Question: This is how my node.js server is organised

: The API makes requests to my mongodb database via the model (mongoose). So in the API layer I can have:
'''
User.findById(id, function(user) {
if(user._id !== userid) return deferred.reject(new Error()); // ??
if(!user) return deferred.reject(new Error()); // ??
user[field] = value;
user.save(function() {
deferred.resolve(user);
});
});
'''
What way would be more proper and more user-friendly. I could try for example:
'''
if(user._id !== userid) return deferred.reject(new Error(403));
'''
But that would mean no message, just the error code :/
Another solution i tried:
'''
exports.errors = errors =
NOT_FOUND:
id: "NOT_FOUND"
code: 404
message: "Can't found requested object. Please retry"
UNAUTHORIZED:
id: "UNAUTHORIZED"
code: 401
message: "Please login first"
FORBIDDEN:
id: "FORBIDDEN"
code: 403
message: "Access denied."
DATABASE_ERROR:
id: "DATABASE_ERROR"
code: 500
message: "Error with databse. Please retry"
exports.throwError = throwError = (message, id) ->
if typeof message is "string" then err = new Error message else err = message
err.type = id
err.data = errors[id]
return err
exports.handleHttp = (err, req, res, format="text") ->
console.log(" Error - #{err.message} (#{err.type}) on #{req.url}".red)
console.log(err.stack)
if format is "text"
res.send err.data.code, "#{err.data.type}: #{err.message}"
if format is "json"
res.send err.data.code,
type: err.data.type
message: err.message
id: err.type
status: "error"
errors: err.errors
'''
And so I would use it like that:
'''
if(user._id !== userid) return deferred.reject(error.throwError("Forbidden", "UNAUTHORIZED"));
'''
And in the controller (after a promise)
'''
.fail (err)->
errors.handleHttp err, req, res, "json"
'''
But I don't like this solution, this leaves me with a bitter feeling, unsatisfied. Any other idea?
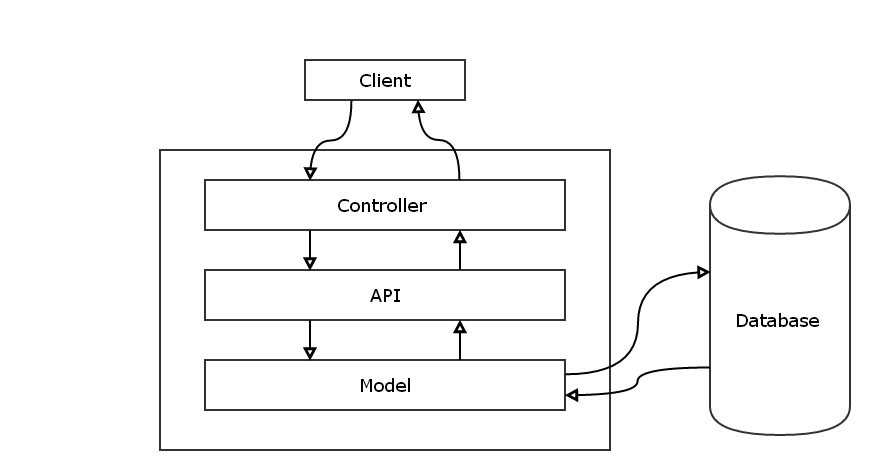
Answer: You can define new Error objects that extend the existing Error object. For example, the following would be for a 404 error:
'''
function HttpError(message, code) {
this.message = message || "";
this.code = code || 500;
}
HttpError.prototype = Object.create(Error.prototype);
HttpError.prototype.send = function send(req, res) {
var type = req.accepts("json", "html", "text");
switch(type) {
case "json":
res.send(this.code, JSON.stringify(this));
break;
case "html":
case "text":
res.send(this.code, "An error occurred: " + this.message);
break;
}
};
function NotFoundError(message, code) {
this.name = "NotFound";
this.message = message || "Could not find the object you were requesting";
this.code = code || 404;
}
NotFoundError.prototype = Object.create(HttpError.prototype);
'''
You can then use it like so:
'''
User.findById(id, function(user) {
if(!user) return deferred.reject(new NotFoundError());
user[field] = value;
user.save(function() {
deferred.resolve(user);
});
});
'''
You can place all of the errors (500, 404, 401, etc.) in an errors file and include that. So it would likely be 'new errors.NotFoundError();'
Then, in your controller you can have a fail callback function like so:
'''
getUser().fail(function(err) { err.send(req, res) });
'''
This will only work if err is an instance of the HttpError class.